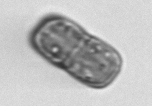
Label: Ephemera